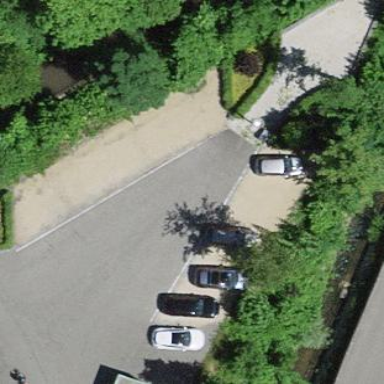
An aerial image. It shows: Parking available on the street side.